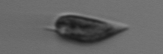
Label: Prorocentrum_triestinum